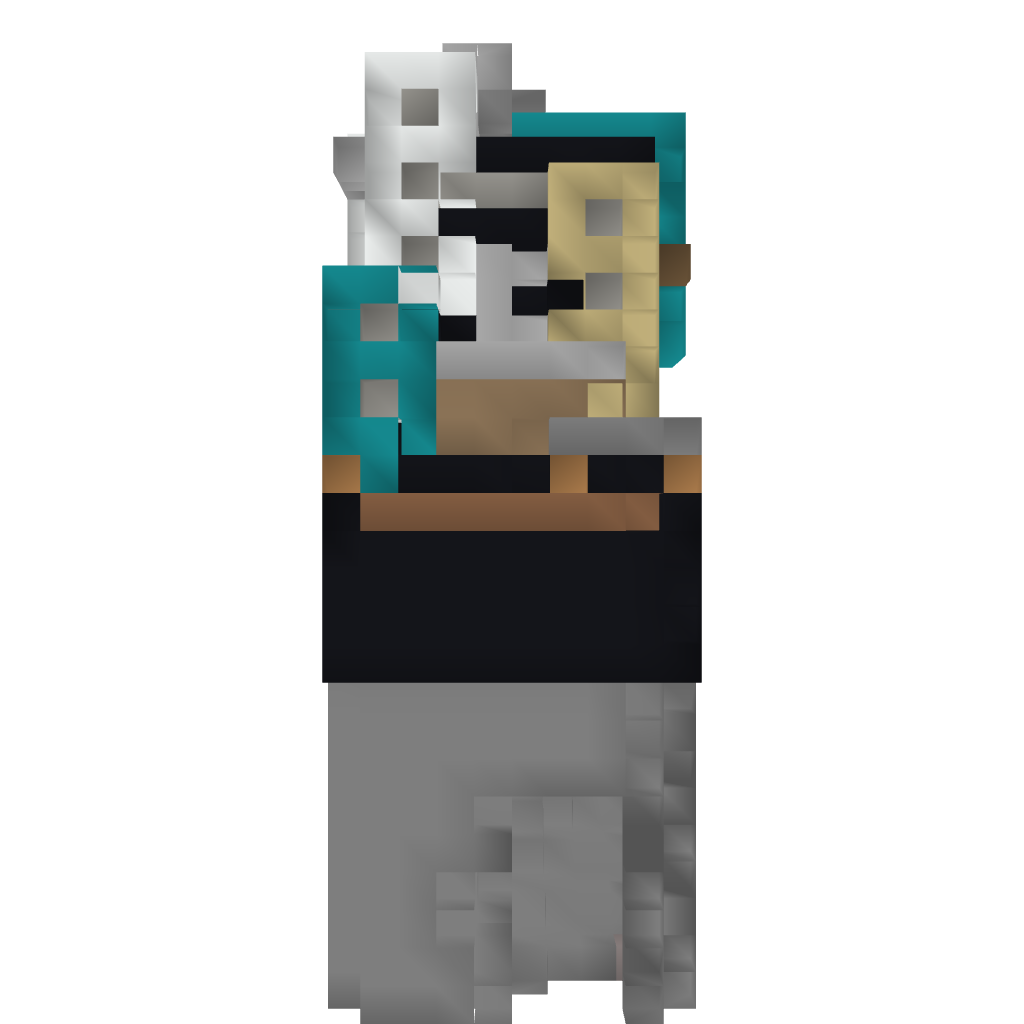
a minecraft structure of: Contemporary Survival Starter House